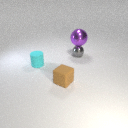
small cyan rubber cylinder in front of small gray metal sphere